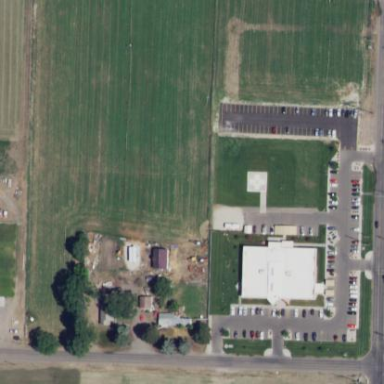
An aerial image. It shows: Healthcare clinic.